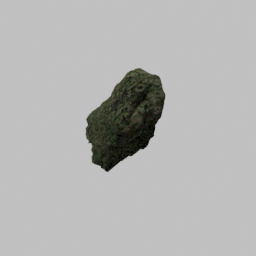
Label: architecture